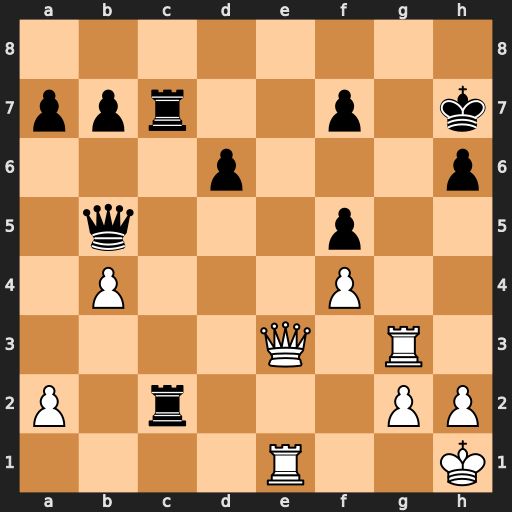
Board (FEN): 8/ppr2p1k/3p3p/1q3p2/1P3P2/4Q1R1/P1r3PP/4R2K
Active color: w
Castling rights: -
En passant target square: -
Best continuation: Qd4 Qe5 fxe5